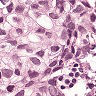
Metastatic tissue present: yes